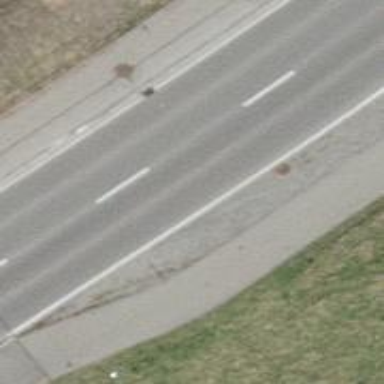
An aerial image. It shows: Asphalt road with primary highway designation. There are separate sidewalks on both sides.